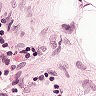
Metastatic tissue present: no